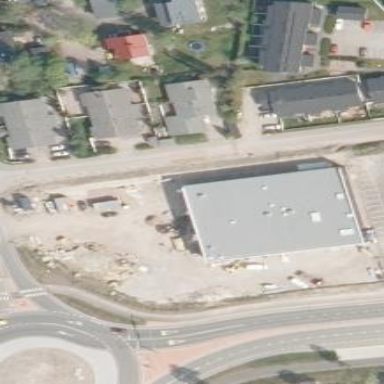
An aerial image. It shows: Retail building.